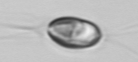
Label: Chrysochromulina